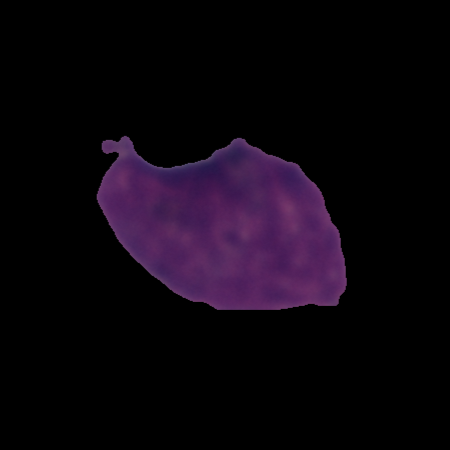
Label: healthy